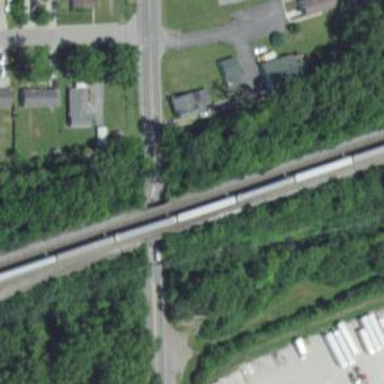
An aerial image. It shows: Railway siding for service.